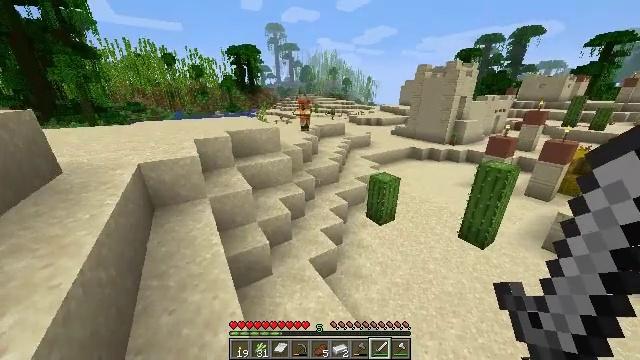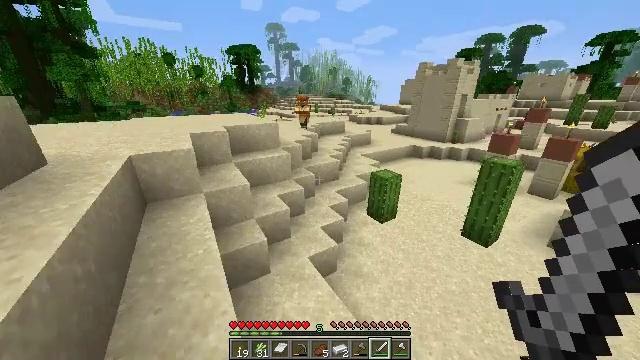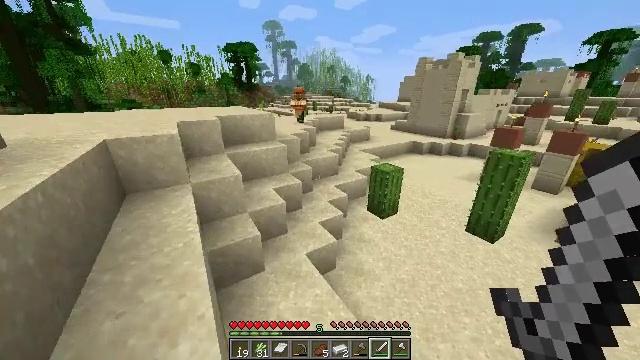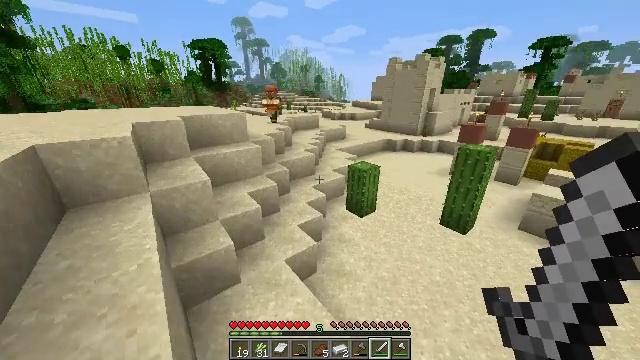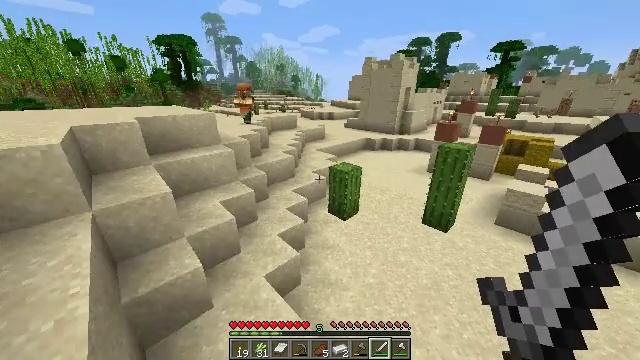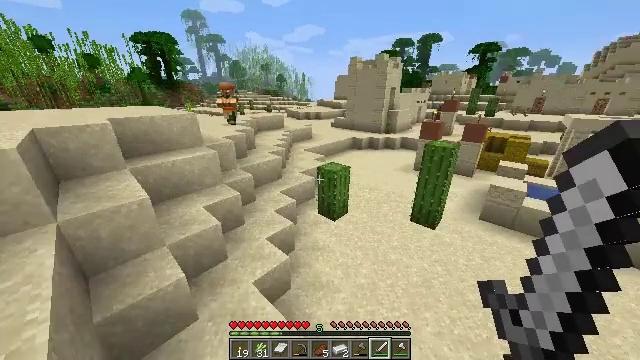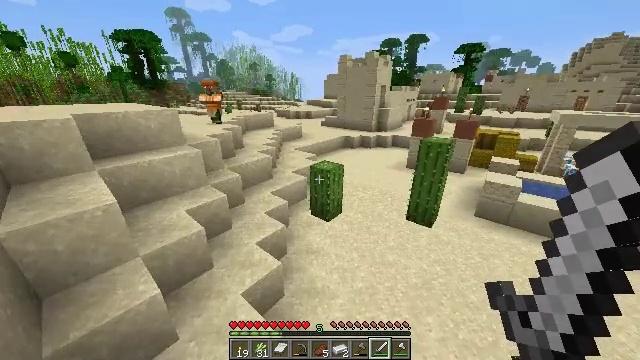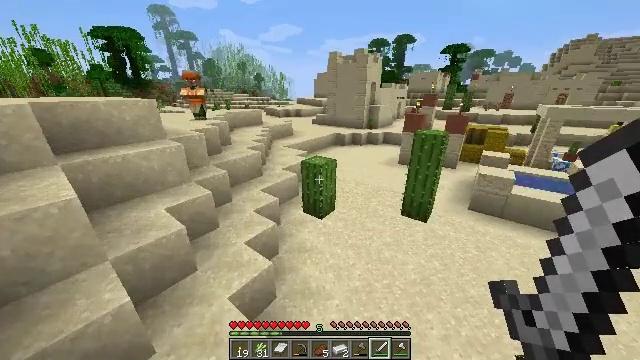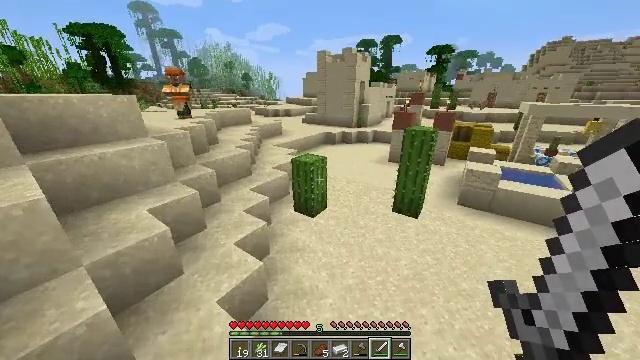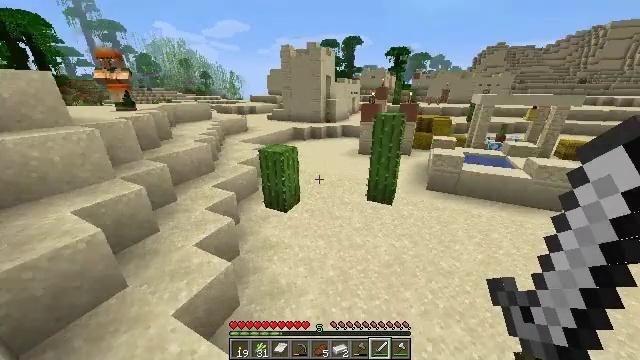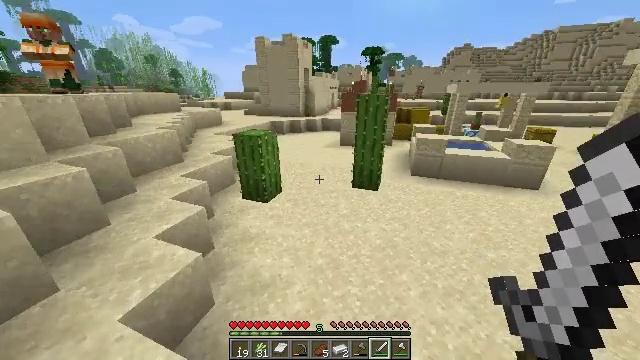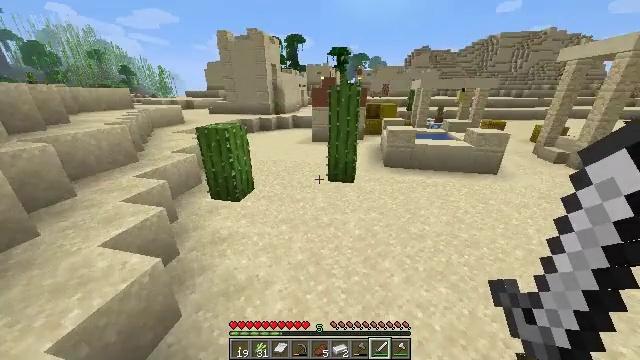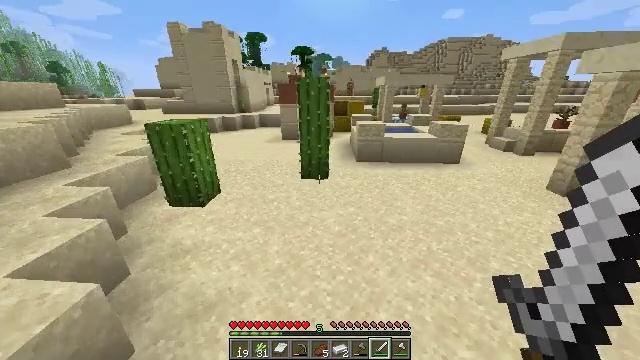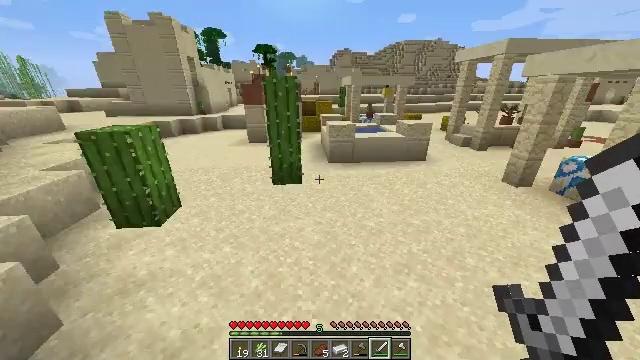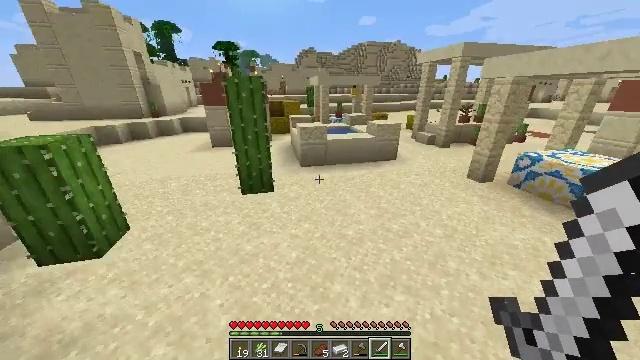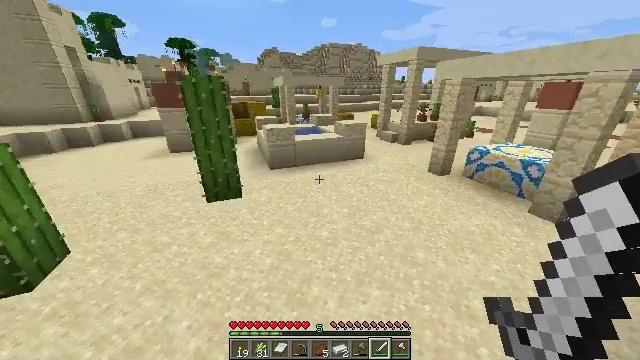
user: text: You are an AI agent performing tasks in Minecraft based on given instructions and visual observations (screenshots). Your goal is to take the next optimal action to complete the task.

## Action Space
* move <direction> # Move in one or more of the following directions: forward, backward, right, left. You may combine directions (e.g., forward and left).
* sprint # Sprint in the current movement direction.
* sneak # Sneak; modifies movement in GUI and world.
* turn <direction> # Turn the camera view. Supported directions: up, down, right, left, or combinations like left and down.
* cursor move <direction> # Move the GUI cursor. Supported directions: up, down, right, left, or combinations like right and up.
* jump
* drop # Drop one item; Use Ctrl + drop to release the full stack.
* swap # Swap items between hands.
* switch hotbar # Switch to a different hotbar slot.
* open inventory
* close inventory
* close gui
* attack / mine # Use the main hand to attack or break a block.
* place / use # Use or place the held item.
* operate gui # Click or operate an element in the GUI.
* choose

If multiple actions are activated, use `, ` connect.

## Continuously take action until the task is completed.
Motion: motion action
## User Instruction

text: Reclaim the smooth sandstone slab by mining it.
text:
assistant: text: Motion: move forward, sprint
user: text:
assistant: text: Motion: move forward, sprint
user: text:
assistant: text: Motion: move forward, sprint, turn right
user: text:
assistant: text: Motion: move forward, sprint, turn right
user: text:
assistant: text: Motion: move forward, sprint, turn right
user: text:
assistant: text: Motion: move forward, sprint, turn right
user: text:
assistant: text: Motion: move forward, sprint, turn right
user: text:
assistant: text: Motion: move forward, sprint, turn right
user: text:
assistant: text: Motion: move forward, sprint, turn right
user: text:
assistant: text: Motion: move forward, sprint, turn right
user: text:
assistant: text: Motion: move forward, sprint, turn right
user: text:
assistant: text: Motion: move forward, sprint, turn right
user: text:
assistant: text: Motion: move forward, sprint, turn right
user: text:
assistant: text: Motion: move forward, sprint, turn right
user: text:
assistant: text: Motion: move forward, sprint, turn right
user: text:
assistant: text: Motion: move forward, sprint, turn right
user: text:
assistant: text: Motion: move forward, sprint, turn right
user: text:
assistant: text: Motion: move forward, sprint, turn right
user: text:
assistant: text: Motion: move forward, sprint, turn right
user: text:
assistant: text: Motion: move forward, sprint, turn right
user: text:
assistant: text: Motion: move forward, sprint, turn right
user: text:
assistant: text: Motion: move forward, sprint, turn right
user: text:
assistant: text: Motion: move forward, sprint, turn right
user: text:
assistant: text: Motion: move forward, sprint, turn right and up
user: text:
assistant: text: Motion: move forward, sprint, turn right and up
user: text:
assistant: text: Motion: move forward, sprint, turn right and up
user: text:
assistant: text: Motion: move forward, sprint, turn right and up
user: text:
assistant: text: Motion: move forward, sprint
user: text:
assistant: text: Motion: move forward, sprint
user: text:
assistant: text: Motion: move forward, sprint